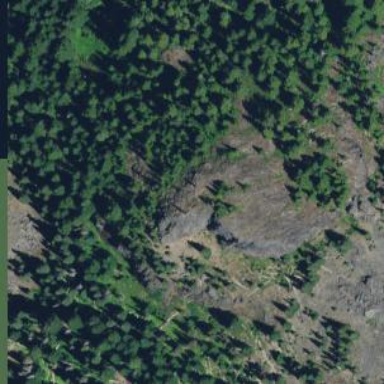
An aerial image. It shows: Cliff in nature.